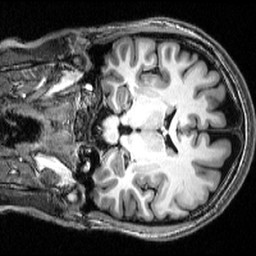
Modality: T1w
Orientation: coronal
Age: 24
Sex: female
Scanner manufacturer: siemens
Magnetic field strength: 3 T
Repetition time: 2.53 s
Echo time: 0.00339 s